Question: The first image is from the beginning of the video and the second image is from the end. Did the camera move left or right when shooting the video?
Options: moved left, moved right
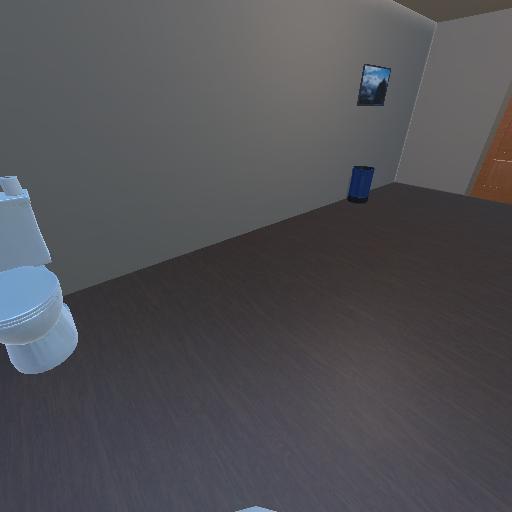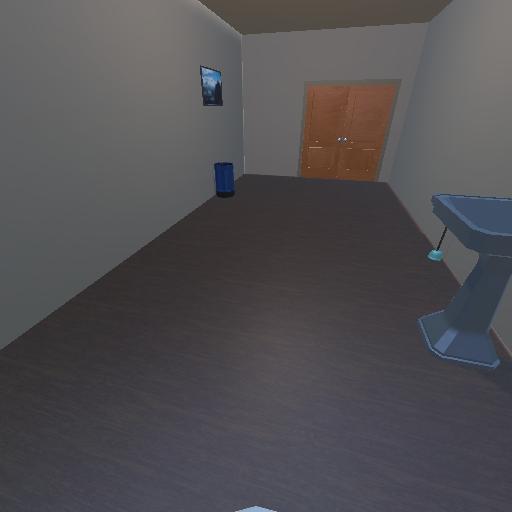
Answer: moved left